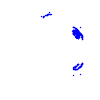
Particle: proton